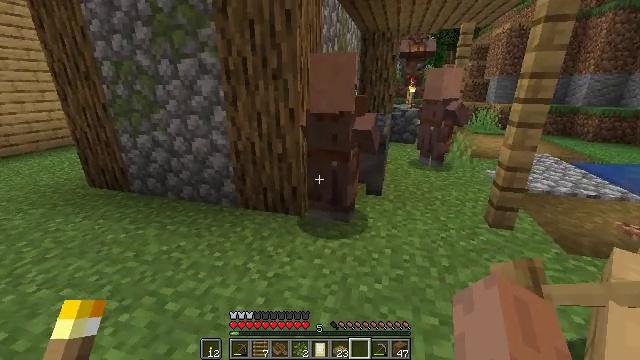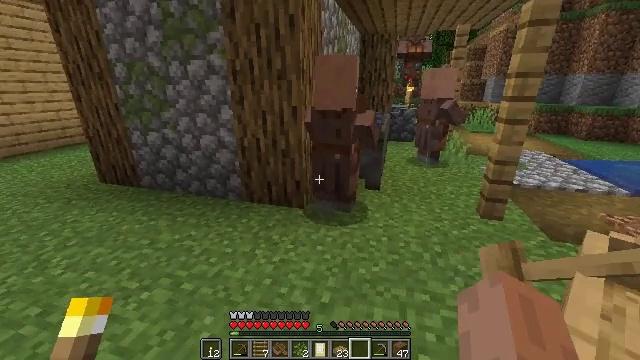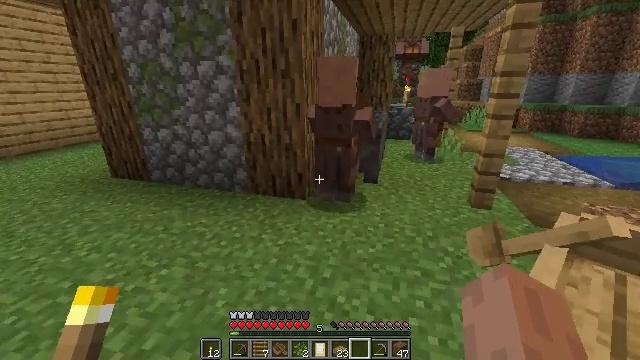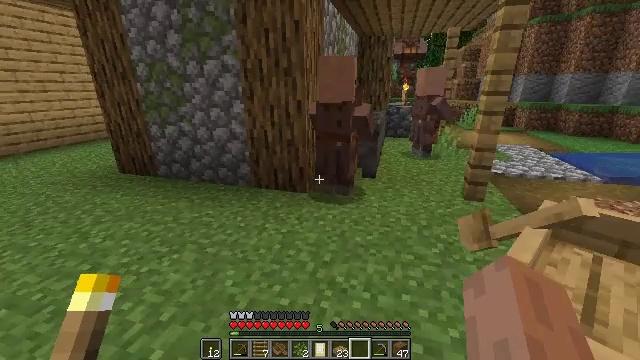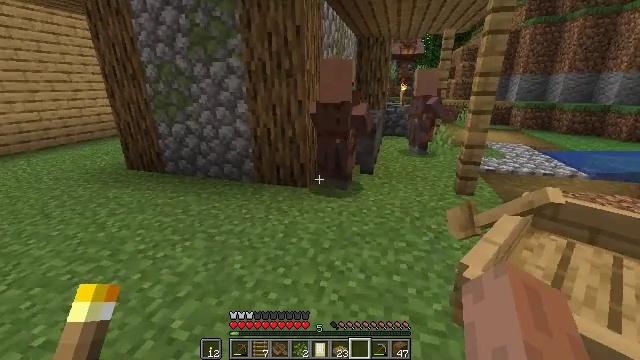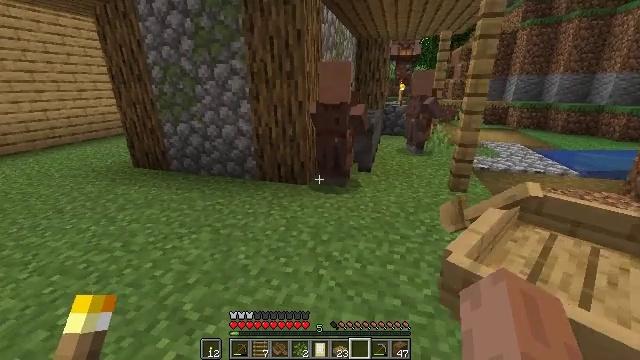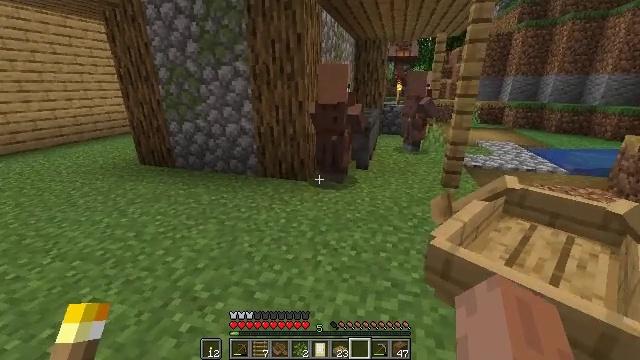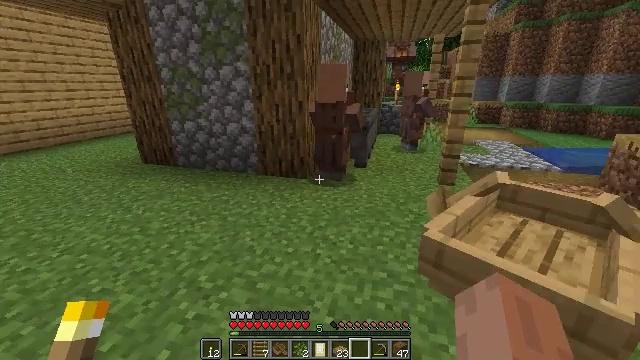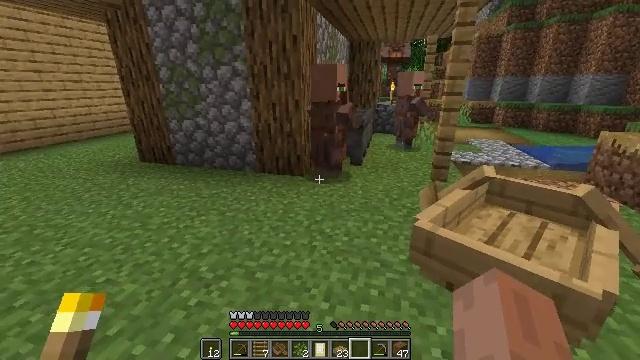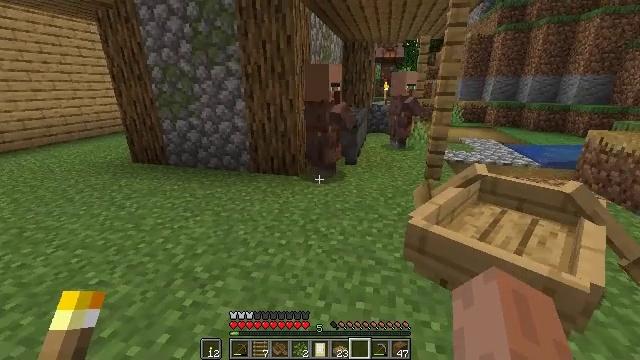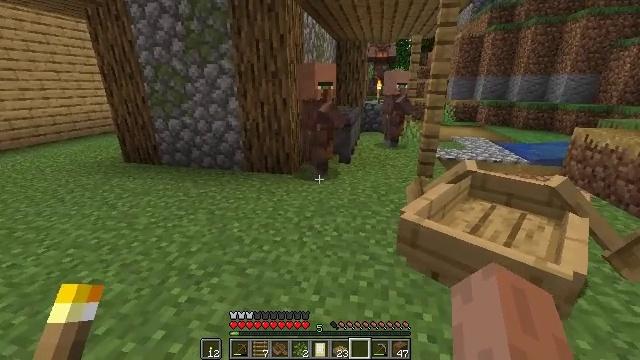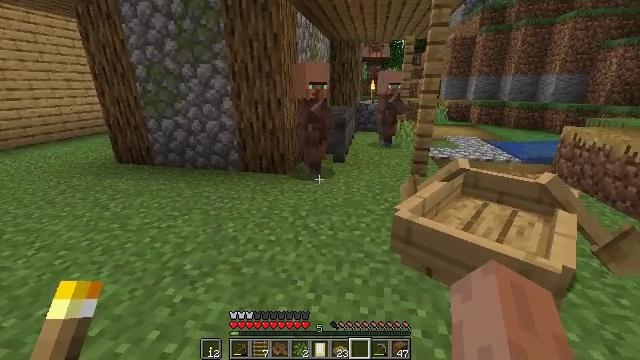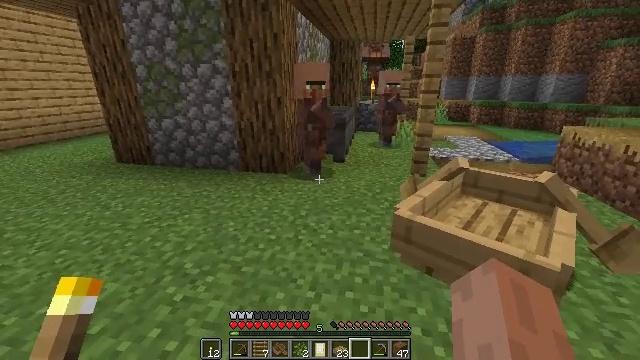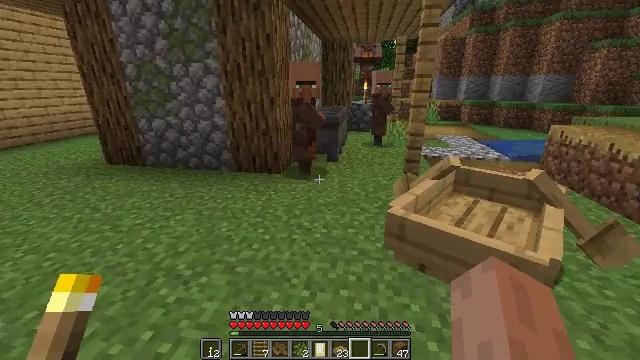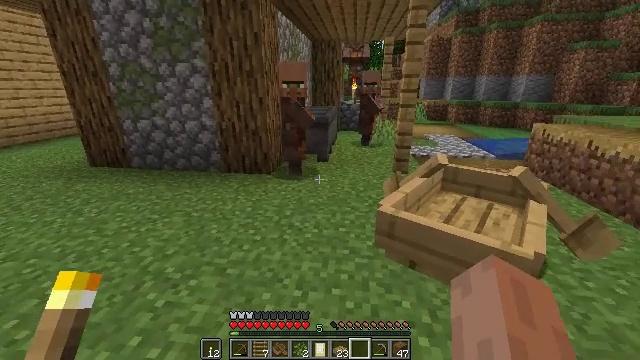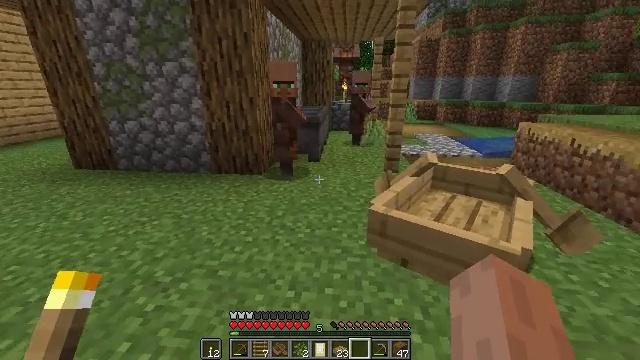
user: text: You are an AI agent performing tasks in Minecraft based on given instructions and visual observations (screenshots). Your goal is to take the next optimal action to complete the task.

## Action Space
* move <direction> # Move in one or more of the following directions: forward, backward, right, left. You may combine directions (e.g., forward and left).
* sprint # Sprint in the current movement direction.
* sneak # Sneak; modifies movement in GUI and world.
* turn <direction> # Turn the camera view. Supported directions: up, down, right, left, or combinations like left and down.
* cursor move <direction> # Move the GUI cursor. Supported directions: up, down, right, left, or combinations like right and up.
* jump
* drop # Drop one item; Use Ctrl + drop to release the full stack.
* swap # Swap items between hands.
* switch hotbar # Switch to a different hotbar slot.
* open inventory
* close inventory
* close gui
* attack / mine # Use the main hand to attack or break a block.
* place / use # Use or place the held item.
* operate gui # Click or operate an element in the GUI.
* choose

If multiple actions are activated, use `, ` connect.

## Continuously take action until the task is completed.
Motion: motion action
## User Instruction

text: Break the cauldron to collect it.
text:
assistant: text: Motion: move back
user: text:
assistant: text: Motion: move back
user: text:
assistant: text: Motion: move back
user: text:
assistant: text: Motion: move back
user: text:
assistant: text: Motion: move back
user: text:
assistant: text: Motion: move back
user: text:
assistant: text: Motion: no_op
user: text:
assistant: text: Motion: no_op
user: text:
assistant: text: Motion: turn right
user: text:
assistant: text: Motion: turn right
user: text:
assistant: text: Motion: turn right
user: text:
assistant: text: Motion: no_op
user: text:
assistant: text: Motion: turn right
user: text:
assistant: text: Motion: turn right
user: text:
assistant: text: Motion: turn right
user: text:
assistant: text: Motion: turn right
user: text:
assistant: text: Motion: turn right
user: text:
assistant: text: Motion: move forward, turn right
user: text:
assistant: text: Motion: move forward, turn right
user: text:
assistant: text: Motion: move forward, turn right
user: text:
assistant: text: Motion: move forward, turn right
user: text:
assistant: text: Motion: move forward, turn right
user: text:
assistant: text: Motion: move forward
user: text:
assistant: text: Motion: move forward
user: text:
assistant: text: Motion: move forward, turn right
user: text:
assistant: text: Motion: move forward, turn right
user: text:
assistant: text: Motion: move forward, turn right
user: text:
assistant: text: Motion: move forward, turn right
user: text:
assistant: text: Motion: move forward, turn right
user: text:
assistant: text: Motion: move forward, turn right